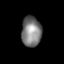
Tissue: lung
Cell type: T cells
Senescence score: 0.223
Nuclear area (px): 591
Mean DAPI intensity: 123.873